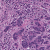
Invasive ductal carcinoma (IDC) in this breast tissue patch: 1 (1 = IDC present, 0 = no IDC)